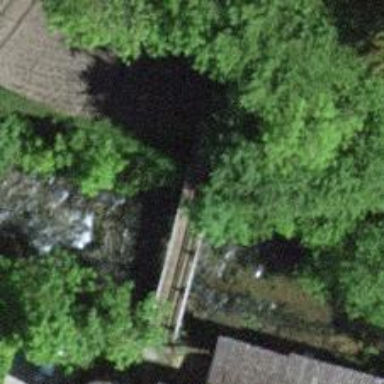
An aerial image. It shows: Path on bridge.